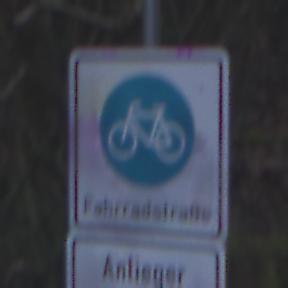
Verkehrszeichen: BeginnFahrradstrasse
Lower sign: PersonengruppenFrei2
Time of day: MorningAfternoon
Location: Outdoor (Nature)
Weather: Overcast
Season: Winter
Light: Natural